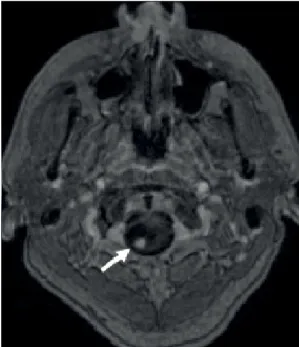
Axial post contrast GRE demonstrates a cystic mass with peripheral enhancing nodule consistent with hemangioblastoma in this patient with VHL disease (arrows).
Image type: radiology (mri)